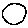
Label: circle